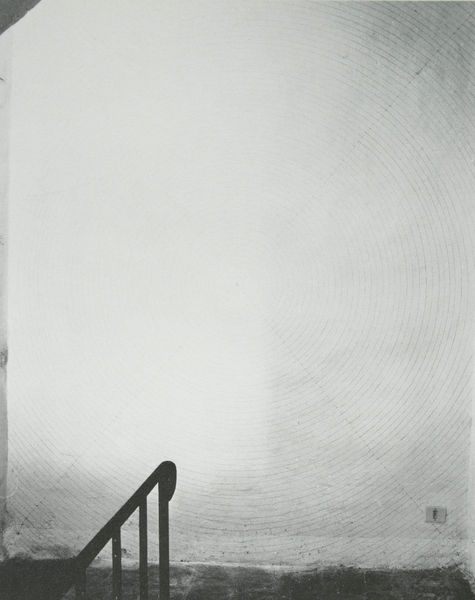
Titel: Circles form the center of the wall
Künstler: Sol Lewitt
Standort: Spoleto
Institution: Privatbesitz
Schlagwörter: himmel, wasser, weiß, grau, licht, raum, schwarz, zimmer, wand, leere, dächer, dunst, nebel, linien, treppe, geländer, foto, fotografie, kreise, streben, montage